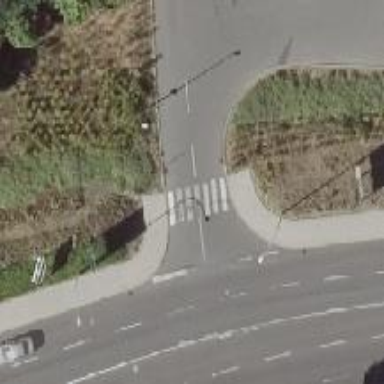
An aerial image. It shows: Uncontrolled zebra crossing on the road.